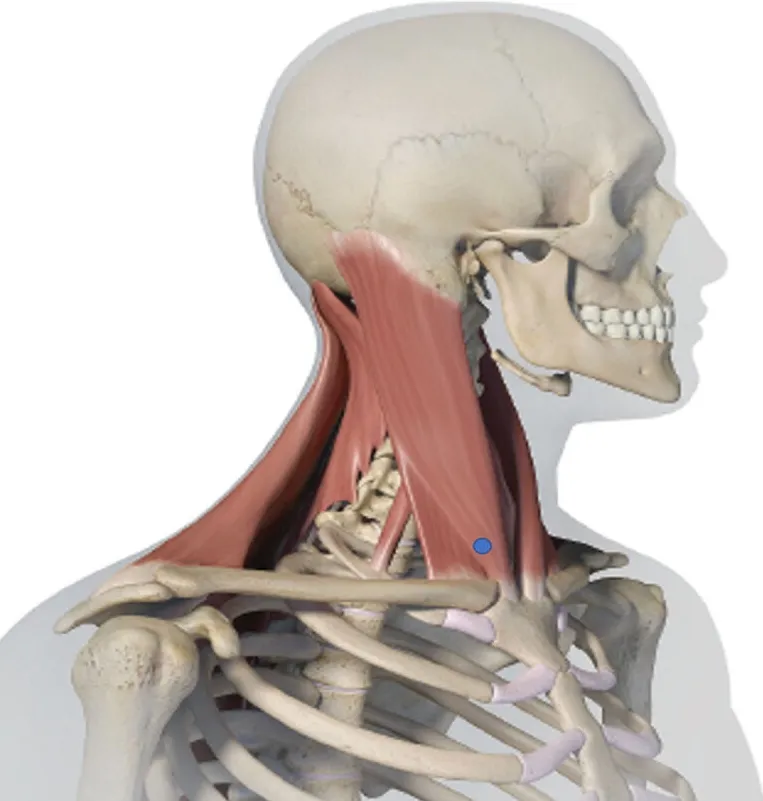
The right sternocleidomastoid was selected for injection under standard cervical dystonia assessment. This corresponded with the right CF (blue dot) located at the insertion site of the sternocleidomastoid at the sternoclavicular joint- allowing for more specificity in injection site selection.
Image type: radiology (ct)